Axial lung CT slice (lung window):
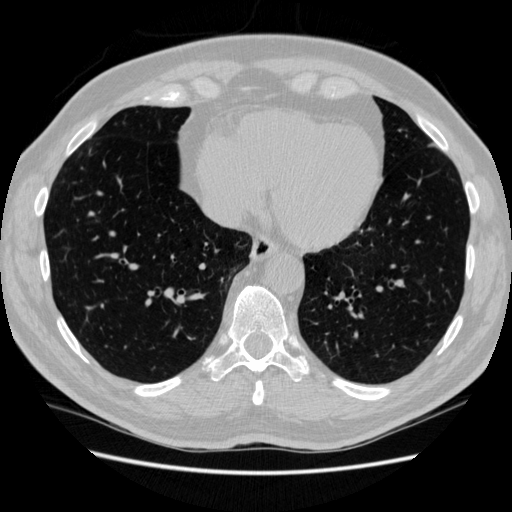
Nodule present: no